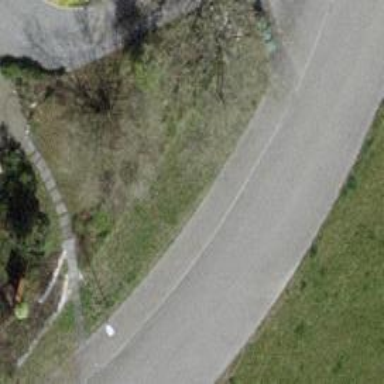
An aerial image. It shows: Sidewalk.